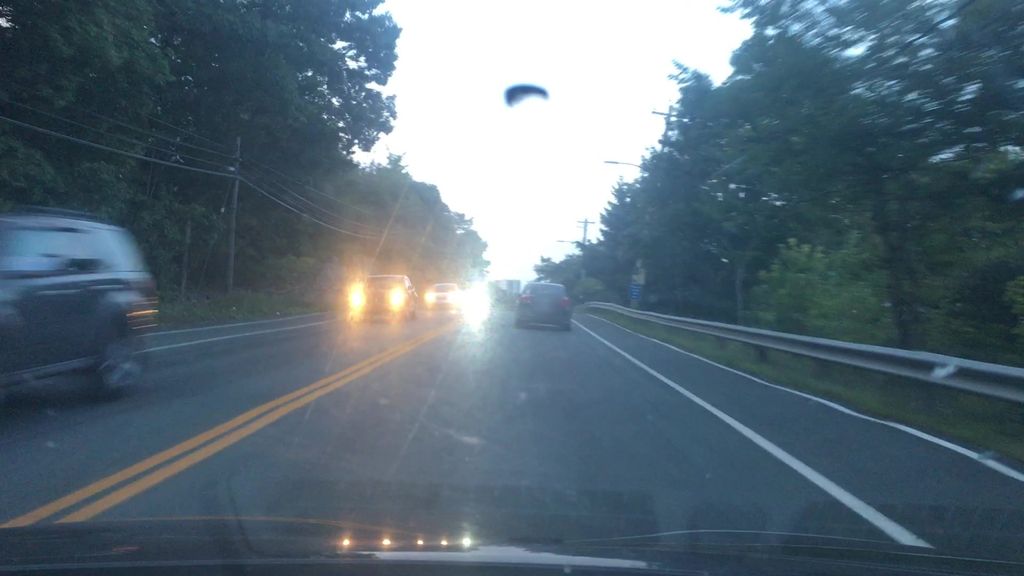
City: halifax